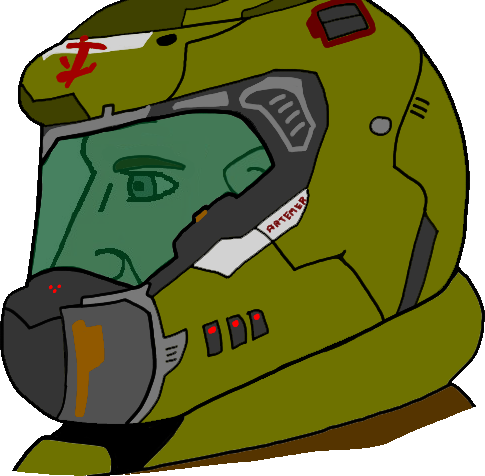
Label: 4_Yes_Chad